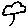
Label: tree